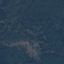
Land use / land cover: Forest